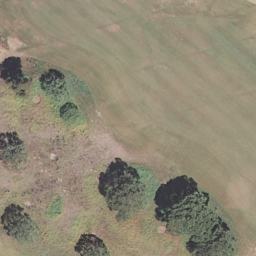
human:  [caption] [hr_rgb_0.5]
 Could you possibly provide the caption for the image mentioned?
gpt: A part of a golf course with with green turfs and some trees .

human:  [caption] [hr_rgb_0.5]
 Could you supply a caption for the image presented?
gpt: There are turfs and some trees in the golf course .

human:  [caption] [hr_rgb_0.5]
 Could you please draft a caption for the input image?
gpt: This is a part of a golf course with green turfs and some trees .

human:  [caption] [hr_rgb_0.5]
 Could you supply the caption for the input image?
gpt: A part of a golf course with green turfs and some trees .

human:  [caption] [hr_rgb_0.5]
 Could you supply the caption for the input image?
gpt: Green turfs and some trees in the golf course .